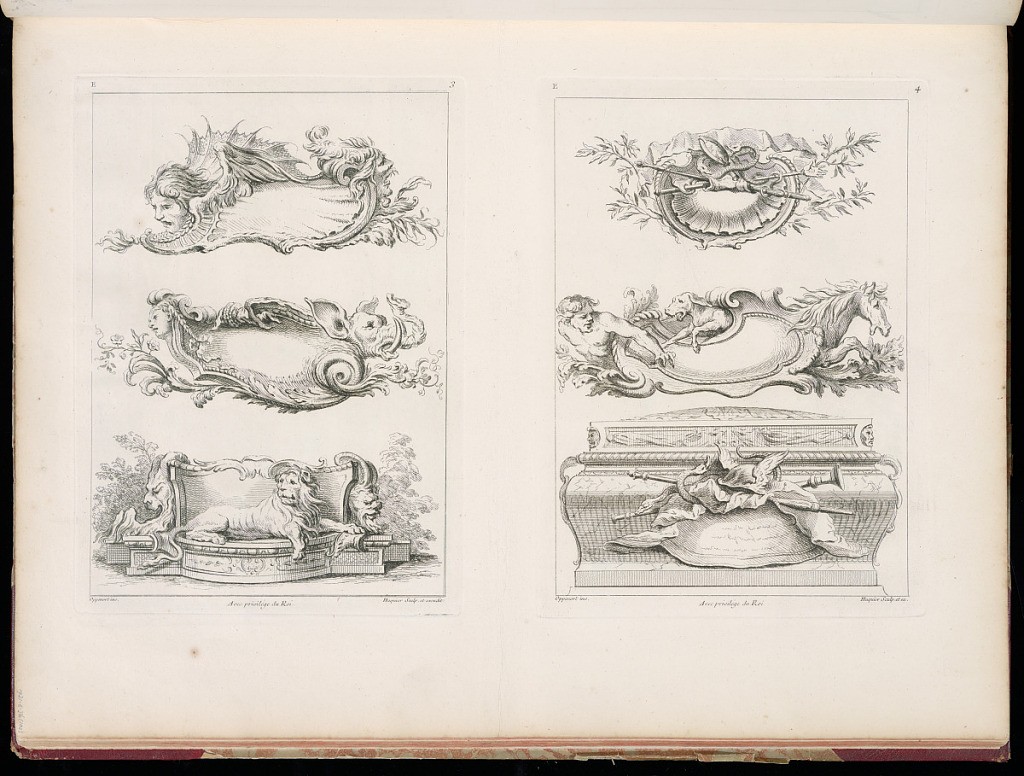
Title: Designs for Cartouches
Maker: Gilles-Marie Oppenord, French, 1672–1742
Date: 1749-1761
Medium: Etching and engraving on laid paper
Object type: Bound print
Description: Page printed with two plates, with three cartouches each. The left plate features, from top to bottom: a cartouche with a dragon-winged head; a cartouche with a mascaron and an elephant head; and a cartouche in the form of a low throne, on the ground, with a lion laying on it. The right plate features, from top to bottom: a cartouche with branches and a shell; a cartouche with a man, dog, and horse; and a cartouche on a tomb. Both plates are signed and numbered.